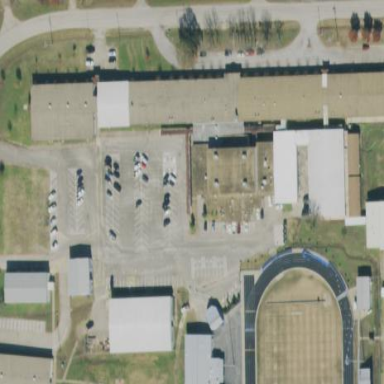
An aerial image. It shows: School building.